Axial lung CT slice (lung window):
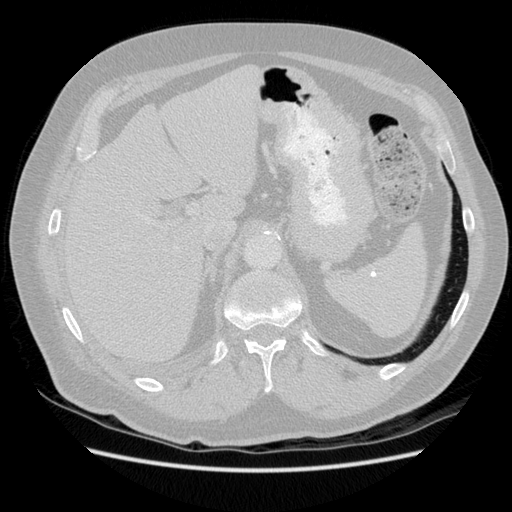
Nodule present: no